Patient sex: F
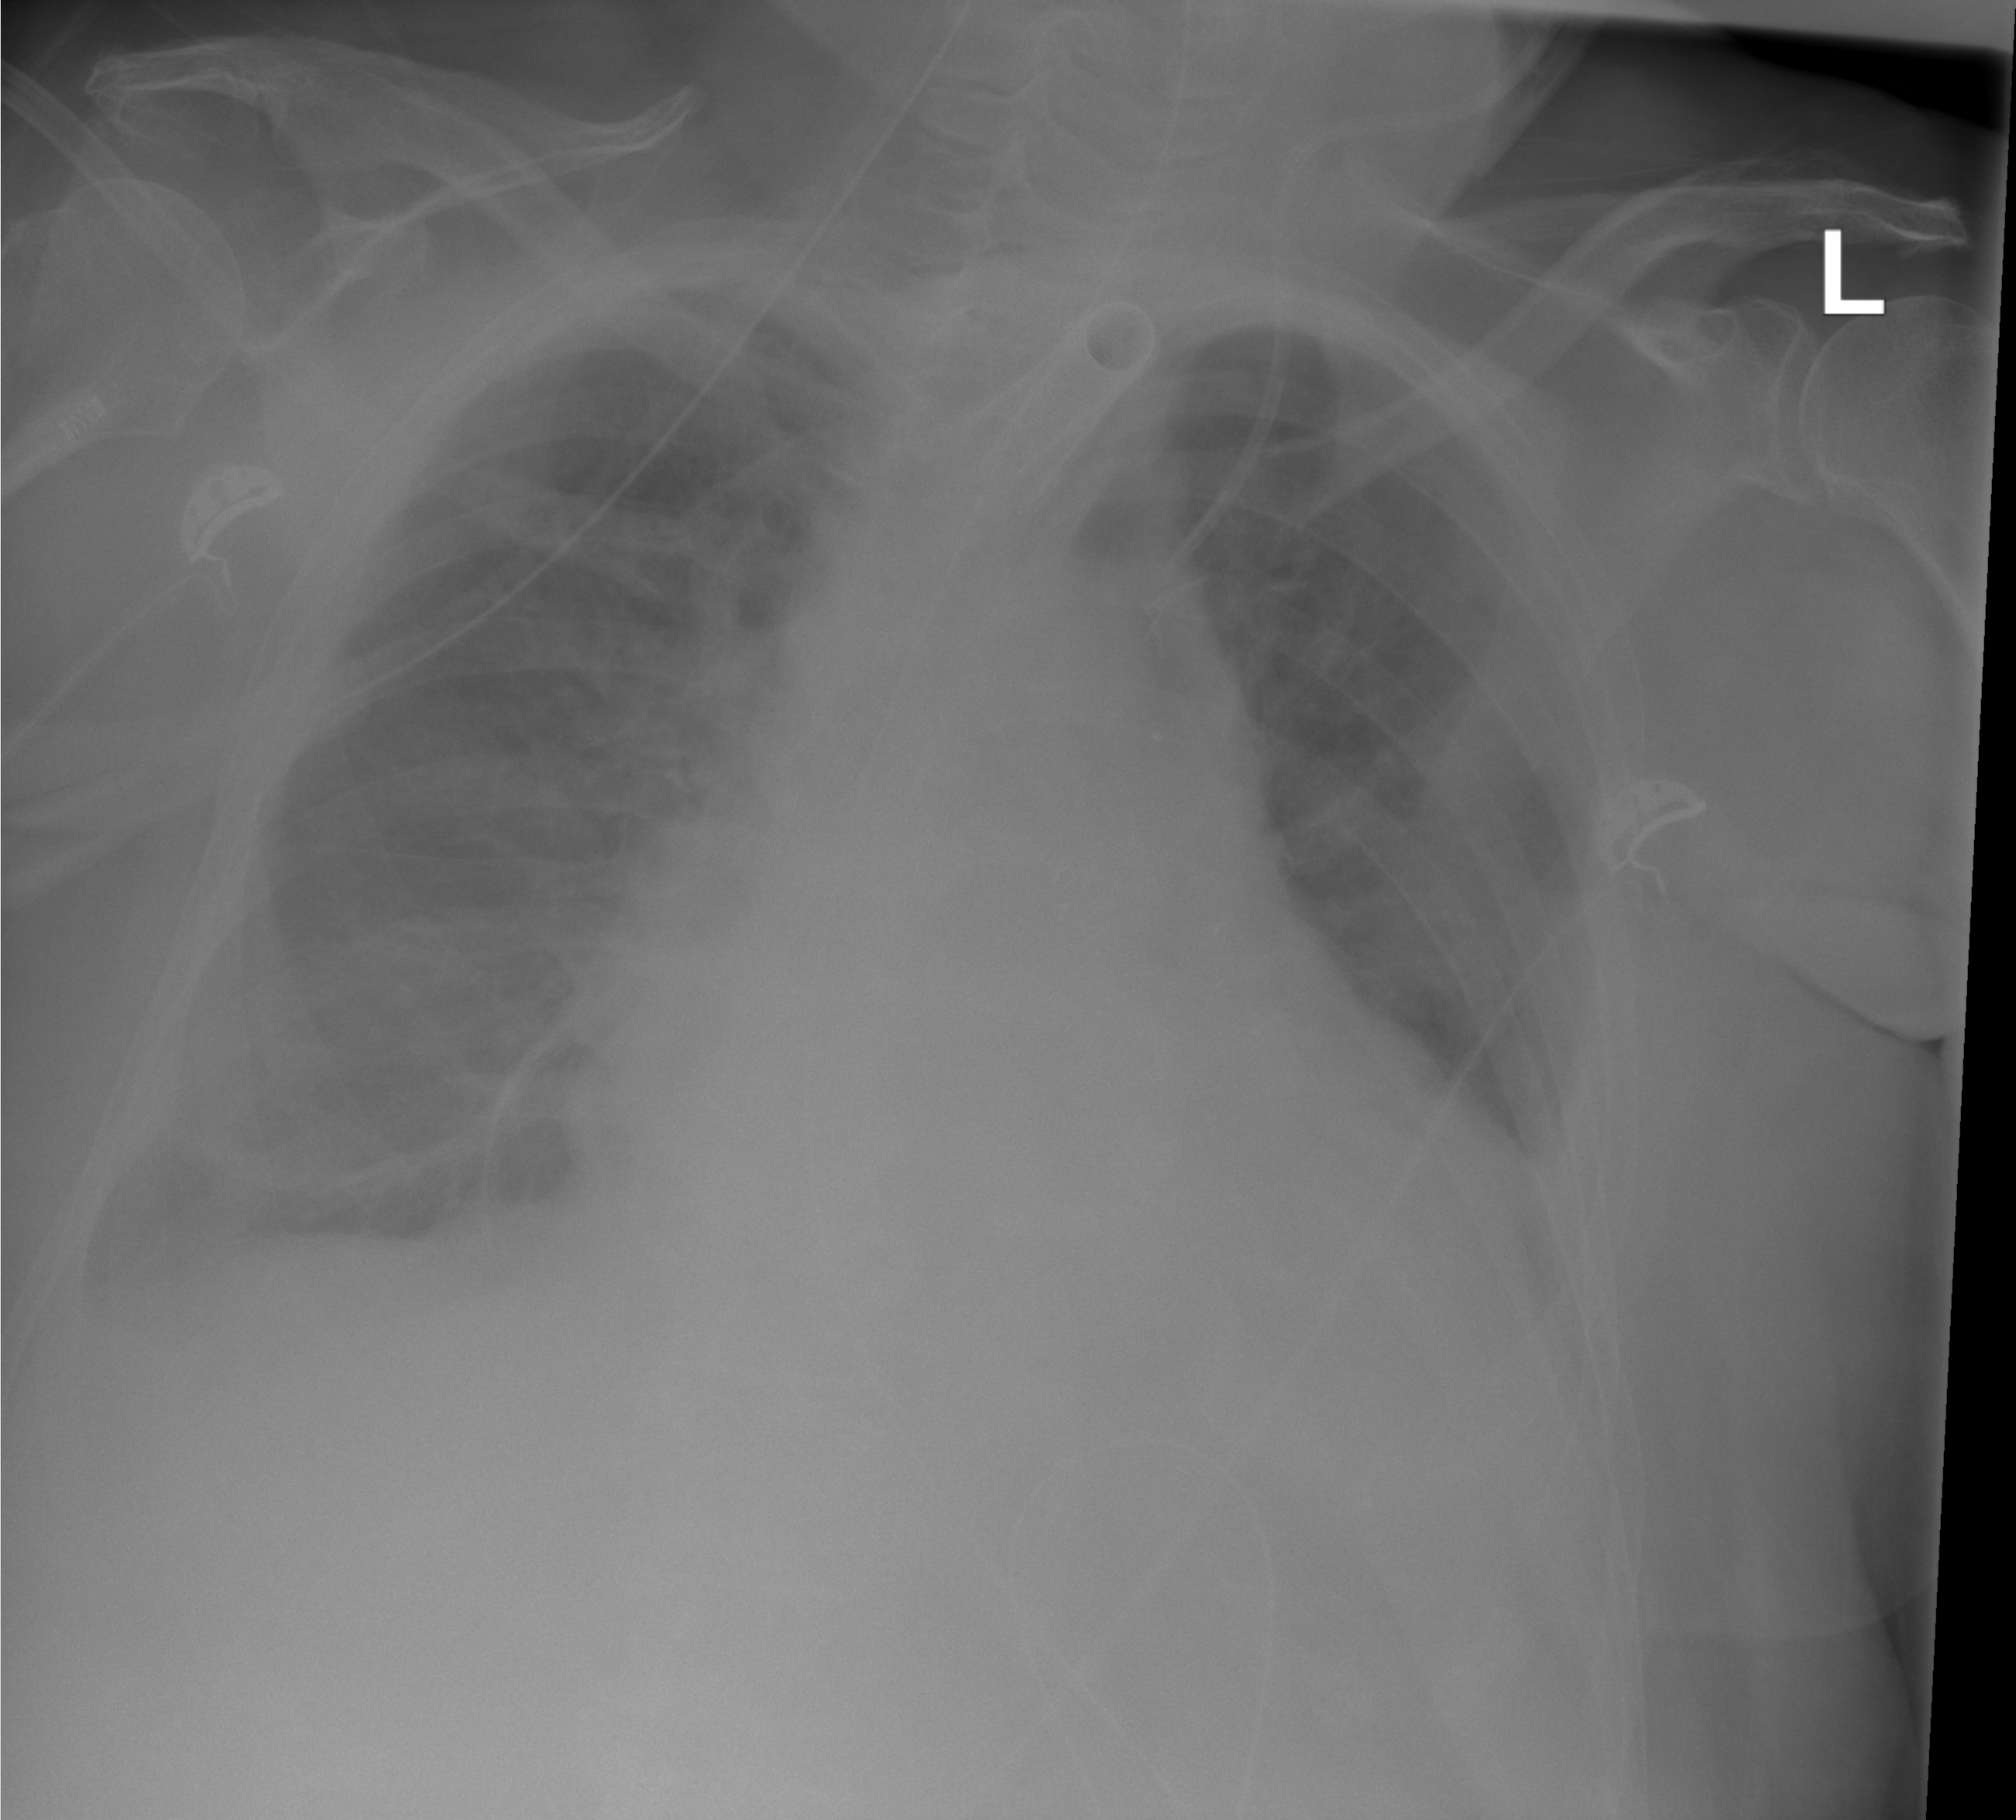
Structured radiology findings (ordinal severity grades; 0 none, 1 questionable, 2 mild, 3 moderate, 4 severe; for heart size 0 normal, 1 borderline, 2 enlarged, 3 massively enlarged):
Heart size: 2
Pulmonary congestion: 2
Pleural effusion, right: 1
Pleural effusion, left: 2
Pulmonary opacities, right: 0
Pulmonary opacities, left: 0
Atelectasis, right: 2
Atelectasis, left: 2